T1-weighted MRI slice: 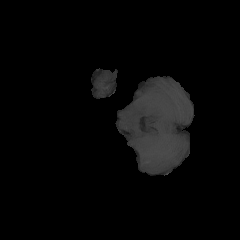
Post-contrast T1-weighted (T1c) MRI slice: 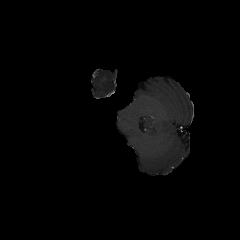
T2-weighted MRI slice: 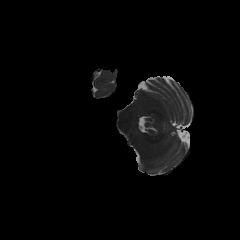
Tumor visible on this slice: no